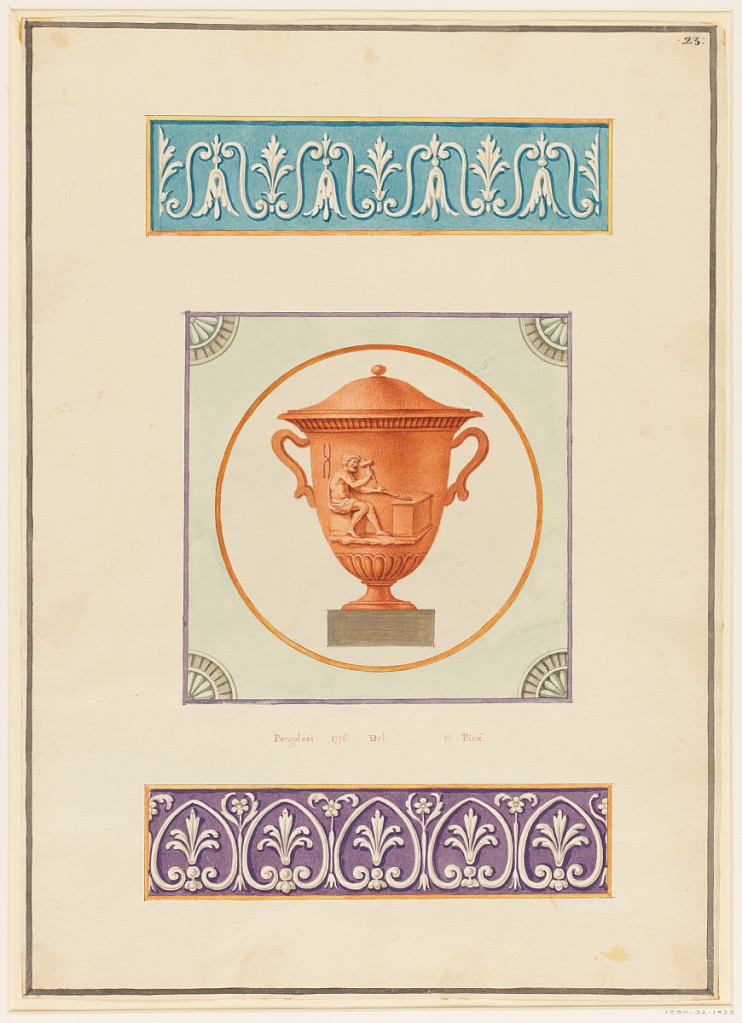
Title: Ornament Design, Two Panels and Urn with Vulcan
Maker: Michel Angelo Pergolesi, Italian, active ca. 1760–1801
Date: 1776
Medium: Pen and ink, brush and watercolor over graphite on laid paper
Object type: Drawing
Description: At center: lidded bronze burial urn within a circle,  framed by a pale green rectangular field. The urn features an image of Vulcan, seated, with tools. Ornament panels above and below. The upper design, featuring a pattern of alternating palmettes and inverted calyces, is in white against a background of blue. The lower, with an enclosed anthemium pattern, is in white against a background of purple. The urn is adapted from an image in Bernard de Montfaucon's "L'antiquité expliquée, et représentée en figures" (1719-24).